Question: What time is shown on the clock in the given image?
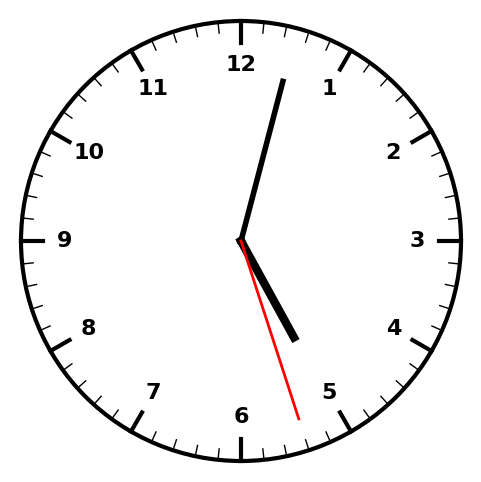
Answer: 05:02:27